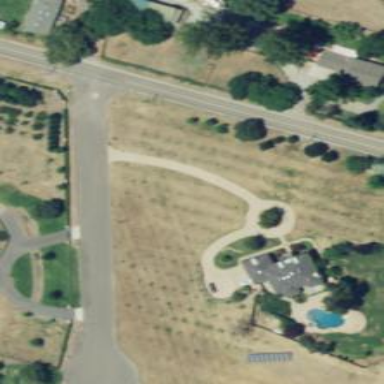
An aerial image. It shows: Driveway.